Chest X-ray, AP view. Patient: 44 years old, sex M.
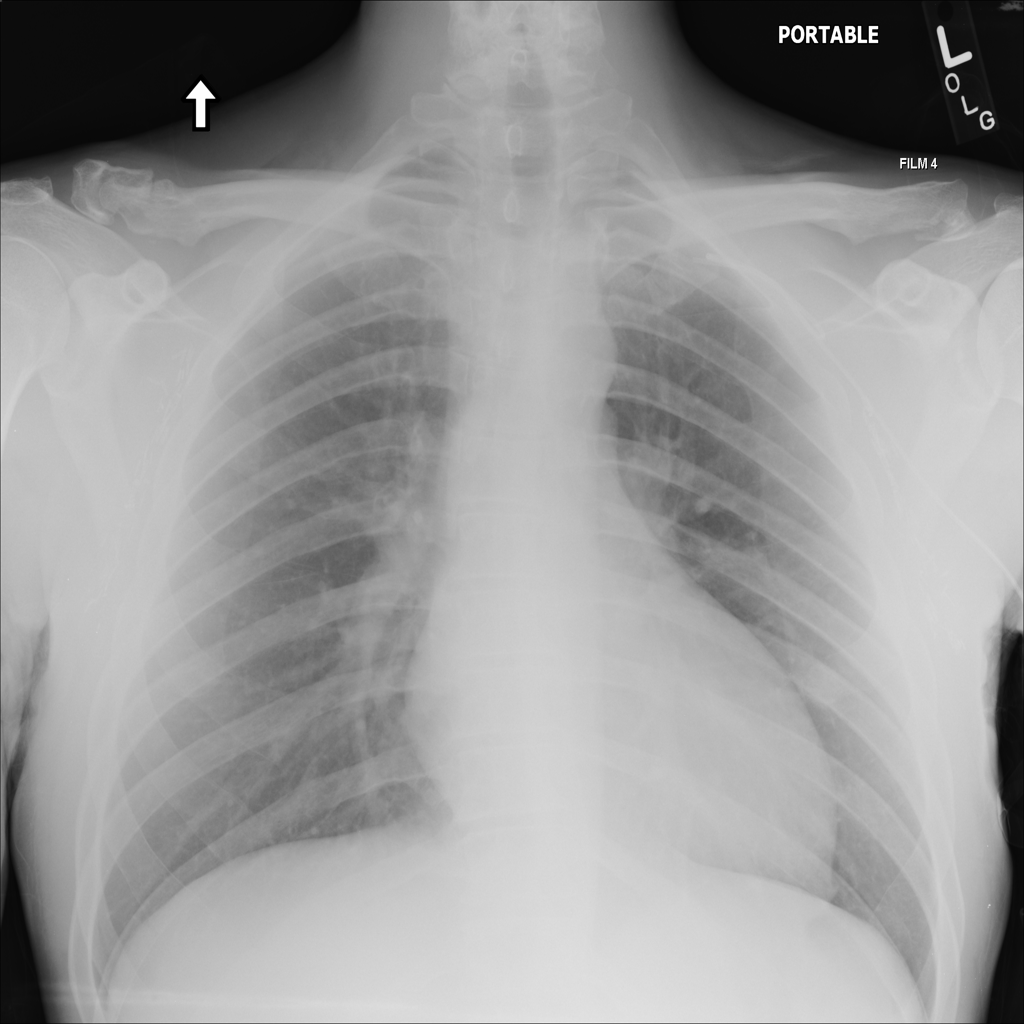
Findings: Nodule